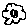
Label: flower